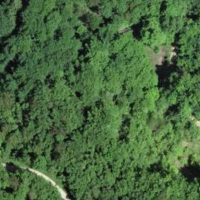
EUNIS habitat code: 41
Species observed at this site:
Campanula trachelium